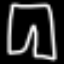
Label: pants